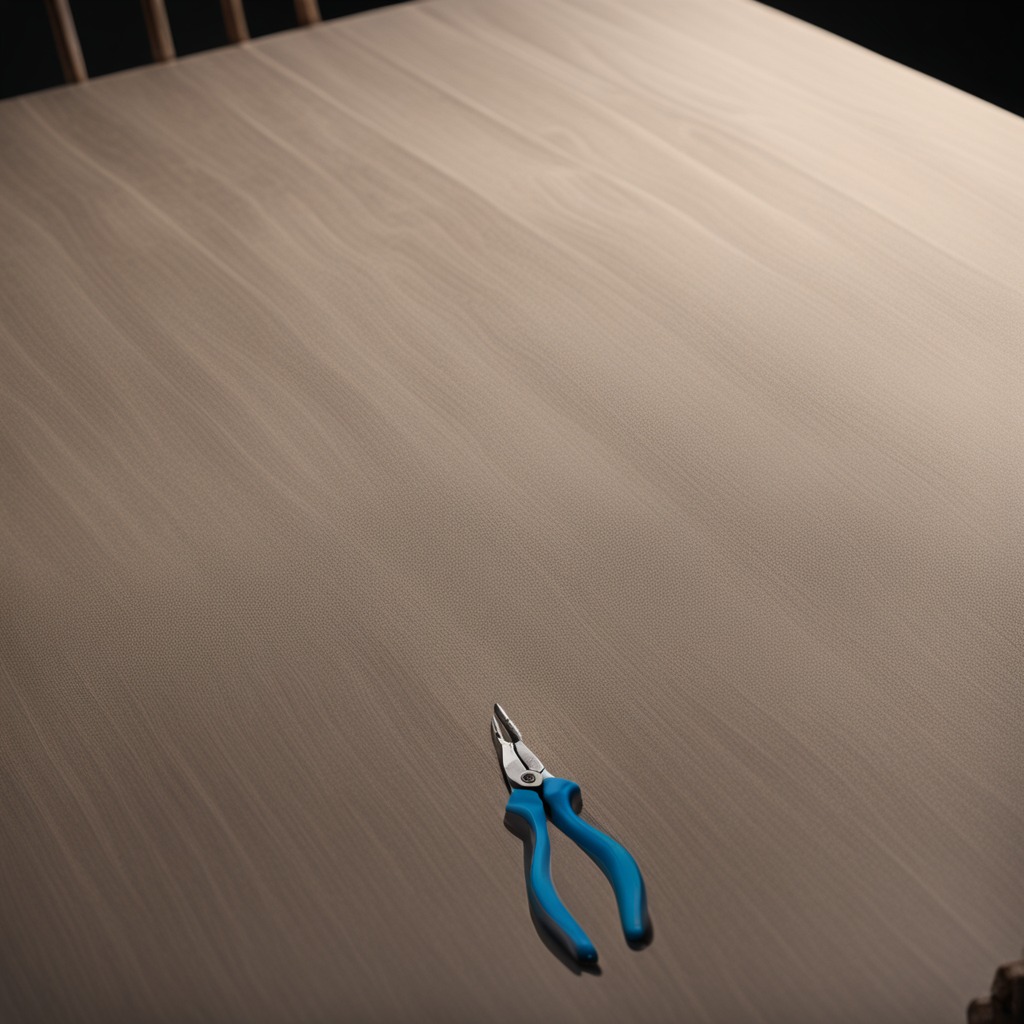
A plier lies on the wooden table.